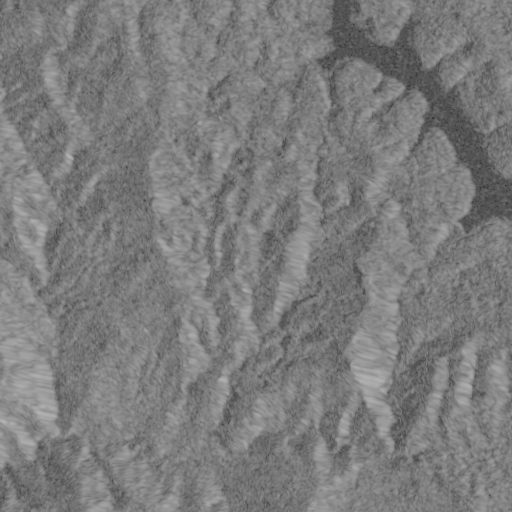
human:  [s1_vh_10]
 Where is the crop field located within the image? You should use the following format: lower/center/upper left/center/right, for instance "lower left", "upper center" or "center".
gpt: The crop field is located in the center left of the image.
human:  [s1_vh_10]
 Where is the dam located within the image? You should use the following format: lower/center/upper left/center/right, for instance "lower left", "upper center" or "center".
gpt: The dam is located in the center right of the image.
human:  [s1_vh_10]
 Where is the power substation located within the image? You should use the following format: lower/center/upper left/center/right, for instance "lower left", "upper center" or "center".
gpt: The power substation is located in the lower center of the image.
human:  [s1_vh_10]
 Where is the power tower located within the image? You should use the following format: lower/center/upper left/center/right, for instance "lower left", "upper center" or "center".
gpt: The power tower is located in the lower center of the image.
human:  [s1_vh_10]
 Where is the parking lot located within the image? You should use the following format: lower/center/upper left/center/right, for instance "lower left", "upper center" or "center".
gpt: There is no parking lot in the image.

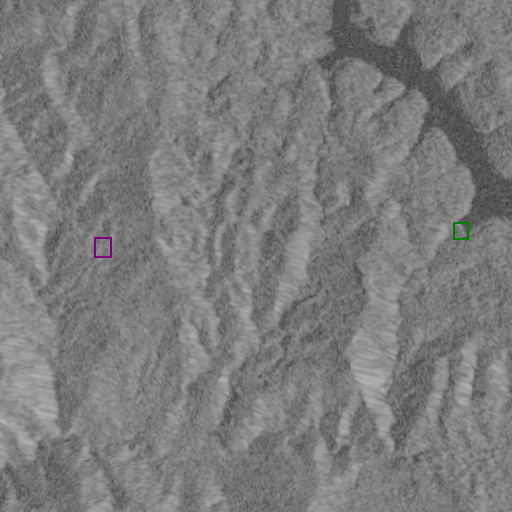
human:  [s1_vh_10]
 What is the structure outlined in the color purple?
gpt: The structure outlined in purple is a crop field.
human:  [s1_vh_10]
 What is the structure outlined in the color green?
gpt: The structure outlined in green is a dam.
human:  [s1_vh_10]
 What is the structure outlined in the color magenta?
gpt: There is no magenta outline.